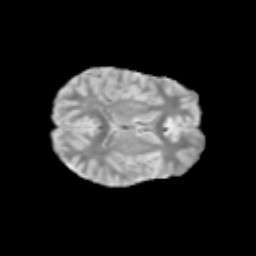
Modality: T2w
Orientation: axial
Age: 10
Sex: female
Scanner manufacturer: siemens
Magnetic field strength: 3 T
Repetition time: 3.8 s
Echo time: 0.07 s